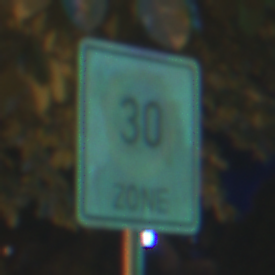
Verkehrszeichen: BeginnZone30
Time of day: Night
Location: Outdoor (Urban)
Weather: PartlyCloudy
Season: NotSpecified
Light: Artificial